Question: I've got an array of buttons in a UITableViewCell.
I populated them all through the cellForRowAtIndexPath method, but my tableview gets sluggish even though I have released everything.
Should I be using a custom UITableViewCell to populate?
Any suggestions on how to make this as smooth as possible for the user would be great.
Screenshot below.

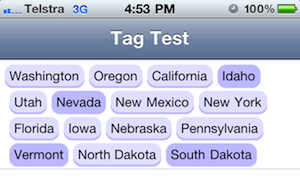
Answer: You could create a custom cell / custom view pair for this specific cell, where you can draw all yours buttons in drawRect:. However, this would essentially draw all your buttons as an image so you wouldn't be able to tap them, but I guess you can always create a UITapGestureRecognizer to your cell (you'd still have to figure out which button was pressed by examining x,y values).
Still, I don't see any point in adding your tag buttons inside a UITableViewCell. You could come up for an alternate design in your UI, i.e. a UIView presented on top of the table, or a modal controller maybe.